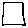
Label: square